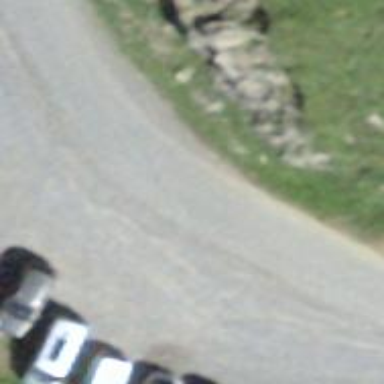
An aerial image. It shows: Agricultural trailer on asphalt tertiary road.